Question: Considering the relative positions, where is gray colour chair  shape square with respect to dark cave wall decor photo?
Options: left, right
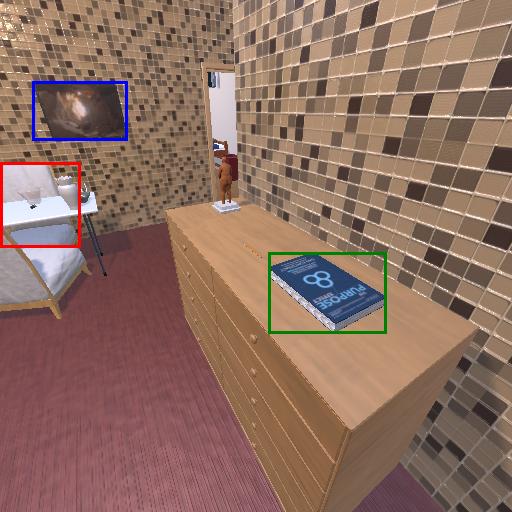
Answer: left